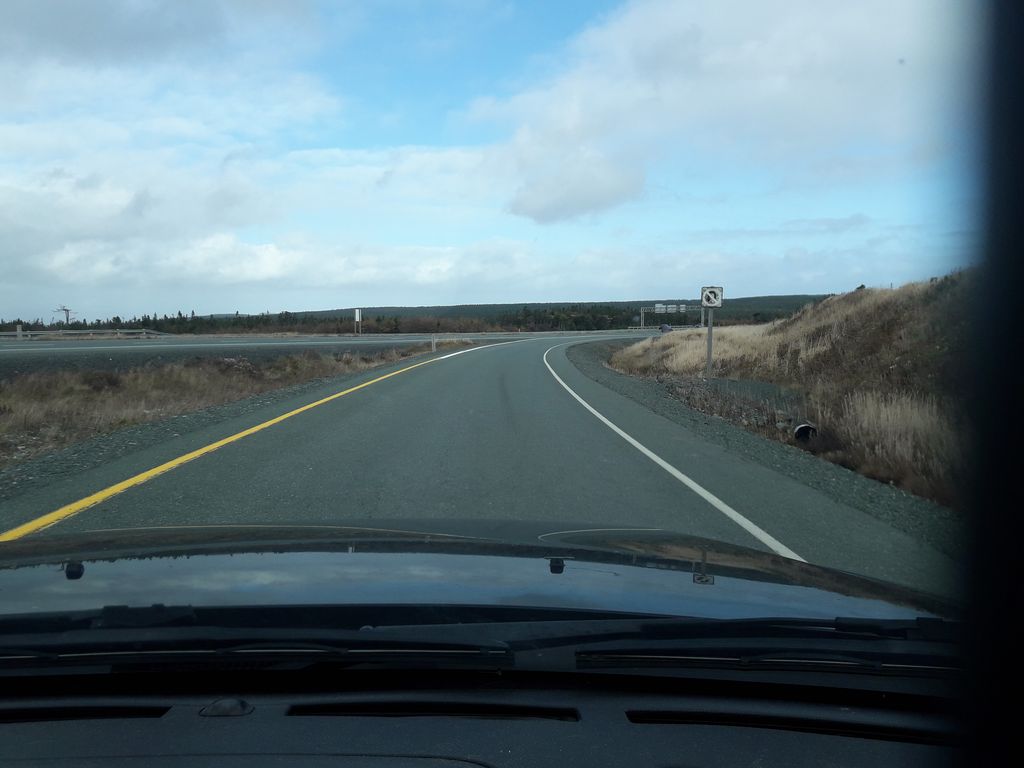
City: st_johns